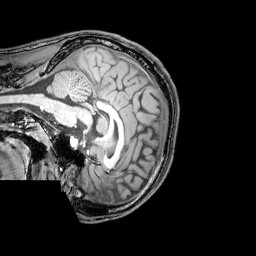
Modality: T1w
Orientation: sagittal
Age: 24
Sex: male
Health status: healthy
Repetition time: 0.081 s
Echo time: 0.037 s